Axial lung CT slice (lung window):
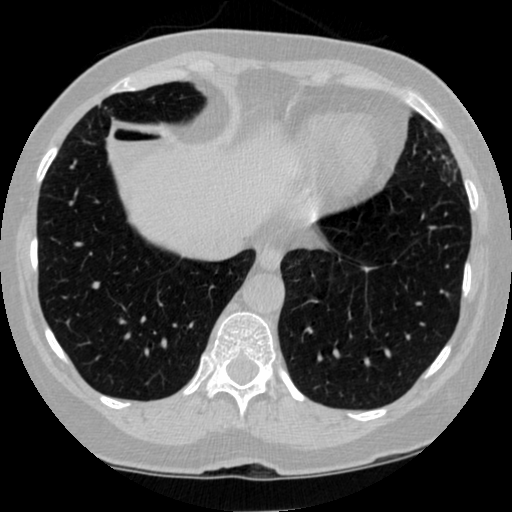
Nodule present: no